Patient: sex M, age 74
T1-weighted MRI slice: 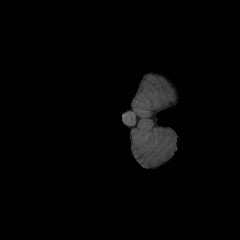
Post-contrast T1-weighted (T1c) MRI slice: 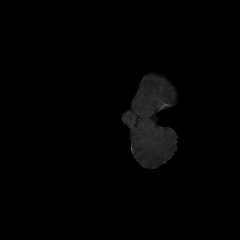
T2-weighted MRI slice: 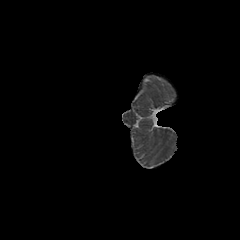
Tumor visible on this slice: no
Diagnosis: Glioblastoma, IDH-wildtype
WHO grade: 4